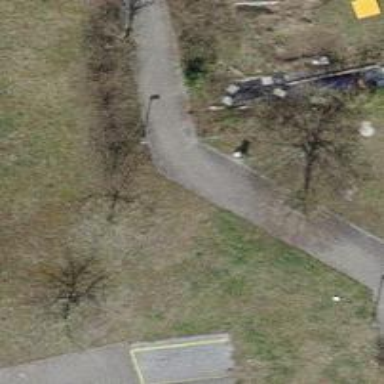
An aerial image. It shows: Bench for seating.